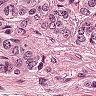
Metastatic tissue present: yes